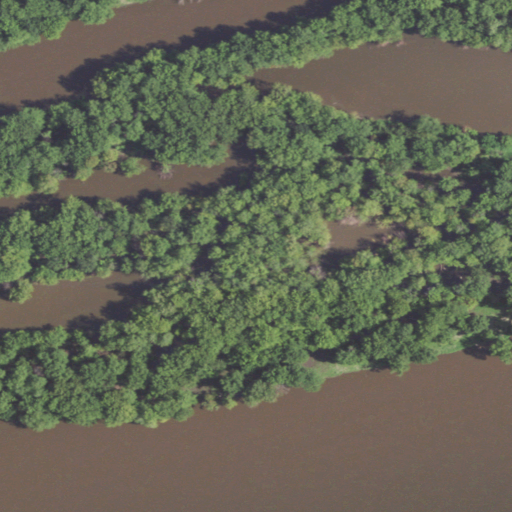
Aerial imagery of island in Illinois named Arab Island containing woody wetlands, open water, and herbaceous wetlands